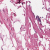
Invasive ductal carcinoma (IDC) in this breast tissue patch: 0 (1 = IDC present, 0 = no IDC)